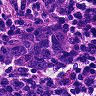
Metastatic tissue present: yes